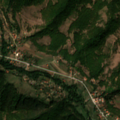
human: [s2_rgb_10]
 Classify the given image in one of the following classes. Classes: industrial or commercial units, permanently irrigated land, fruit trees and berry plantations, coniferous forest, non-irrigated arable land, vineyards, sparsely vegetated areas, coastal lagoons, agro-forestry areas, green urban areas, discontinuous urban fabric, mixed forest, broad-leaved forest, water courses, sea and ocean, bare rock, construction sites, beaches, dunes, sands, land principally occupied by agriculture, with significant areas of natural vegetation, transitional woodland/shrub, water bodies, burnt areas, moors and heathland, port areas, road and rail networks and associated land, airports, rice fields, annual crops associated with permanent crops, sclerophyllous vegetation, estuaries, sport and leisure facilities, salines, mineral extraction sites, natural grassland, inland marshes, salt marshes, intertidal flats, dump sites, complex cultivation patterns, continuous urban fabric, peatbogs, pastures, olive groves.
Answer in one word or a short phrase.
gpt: land principally occupied by agriculture, with significant areas of natural vegetation, broad-leaved forest